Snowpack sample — Buffalo Mountain, Silverthorne, Colorado, USA (2/22/26, 2:02 PM MST)
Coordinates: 39.622, -106.113
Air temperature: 33 °F
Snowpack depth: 63 cm
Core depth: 40 cm
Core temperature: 26.6 °F
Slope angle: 11°, slope face: 116°
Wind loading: low
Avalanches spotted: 0
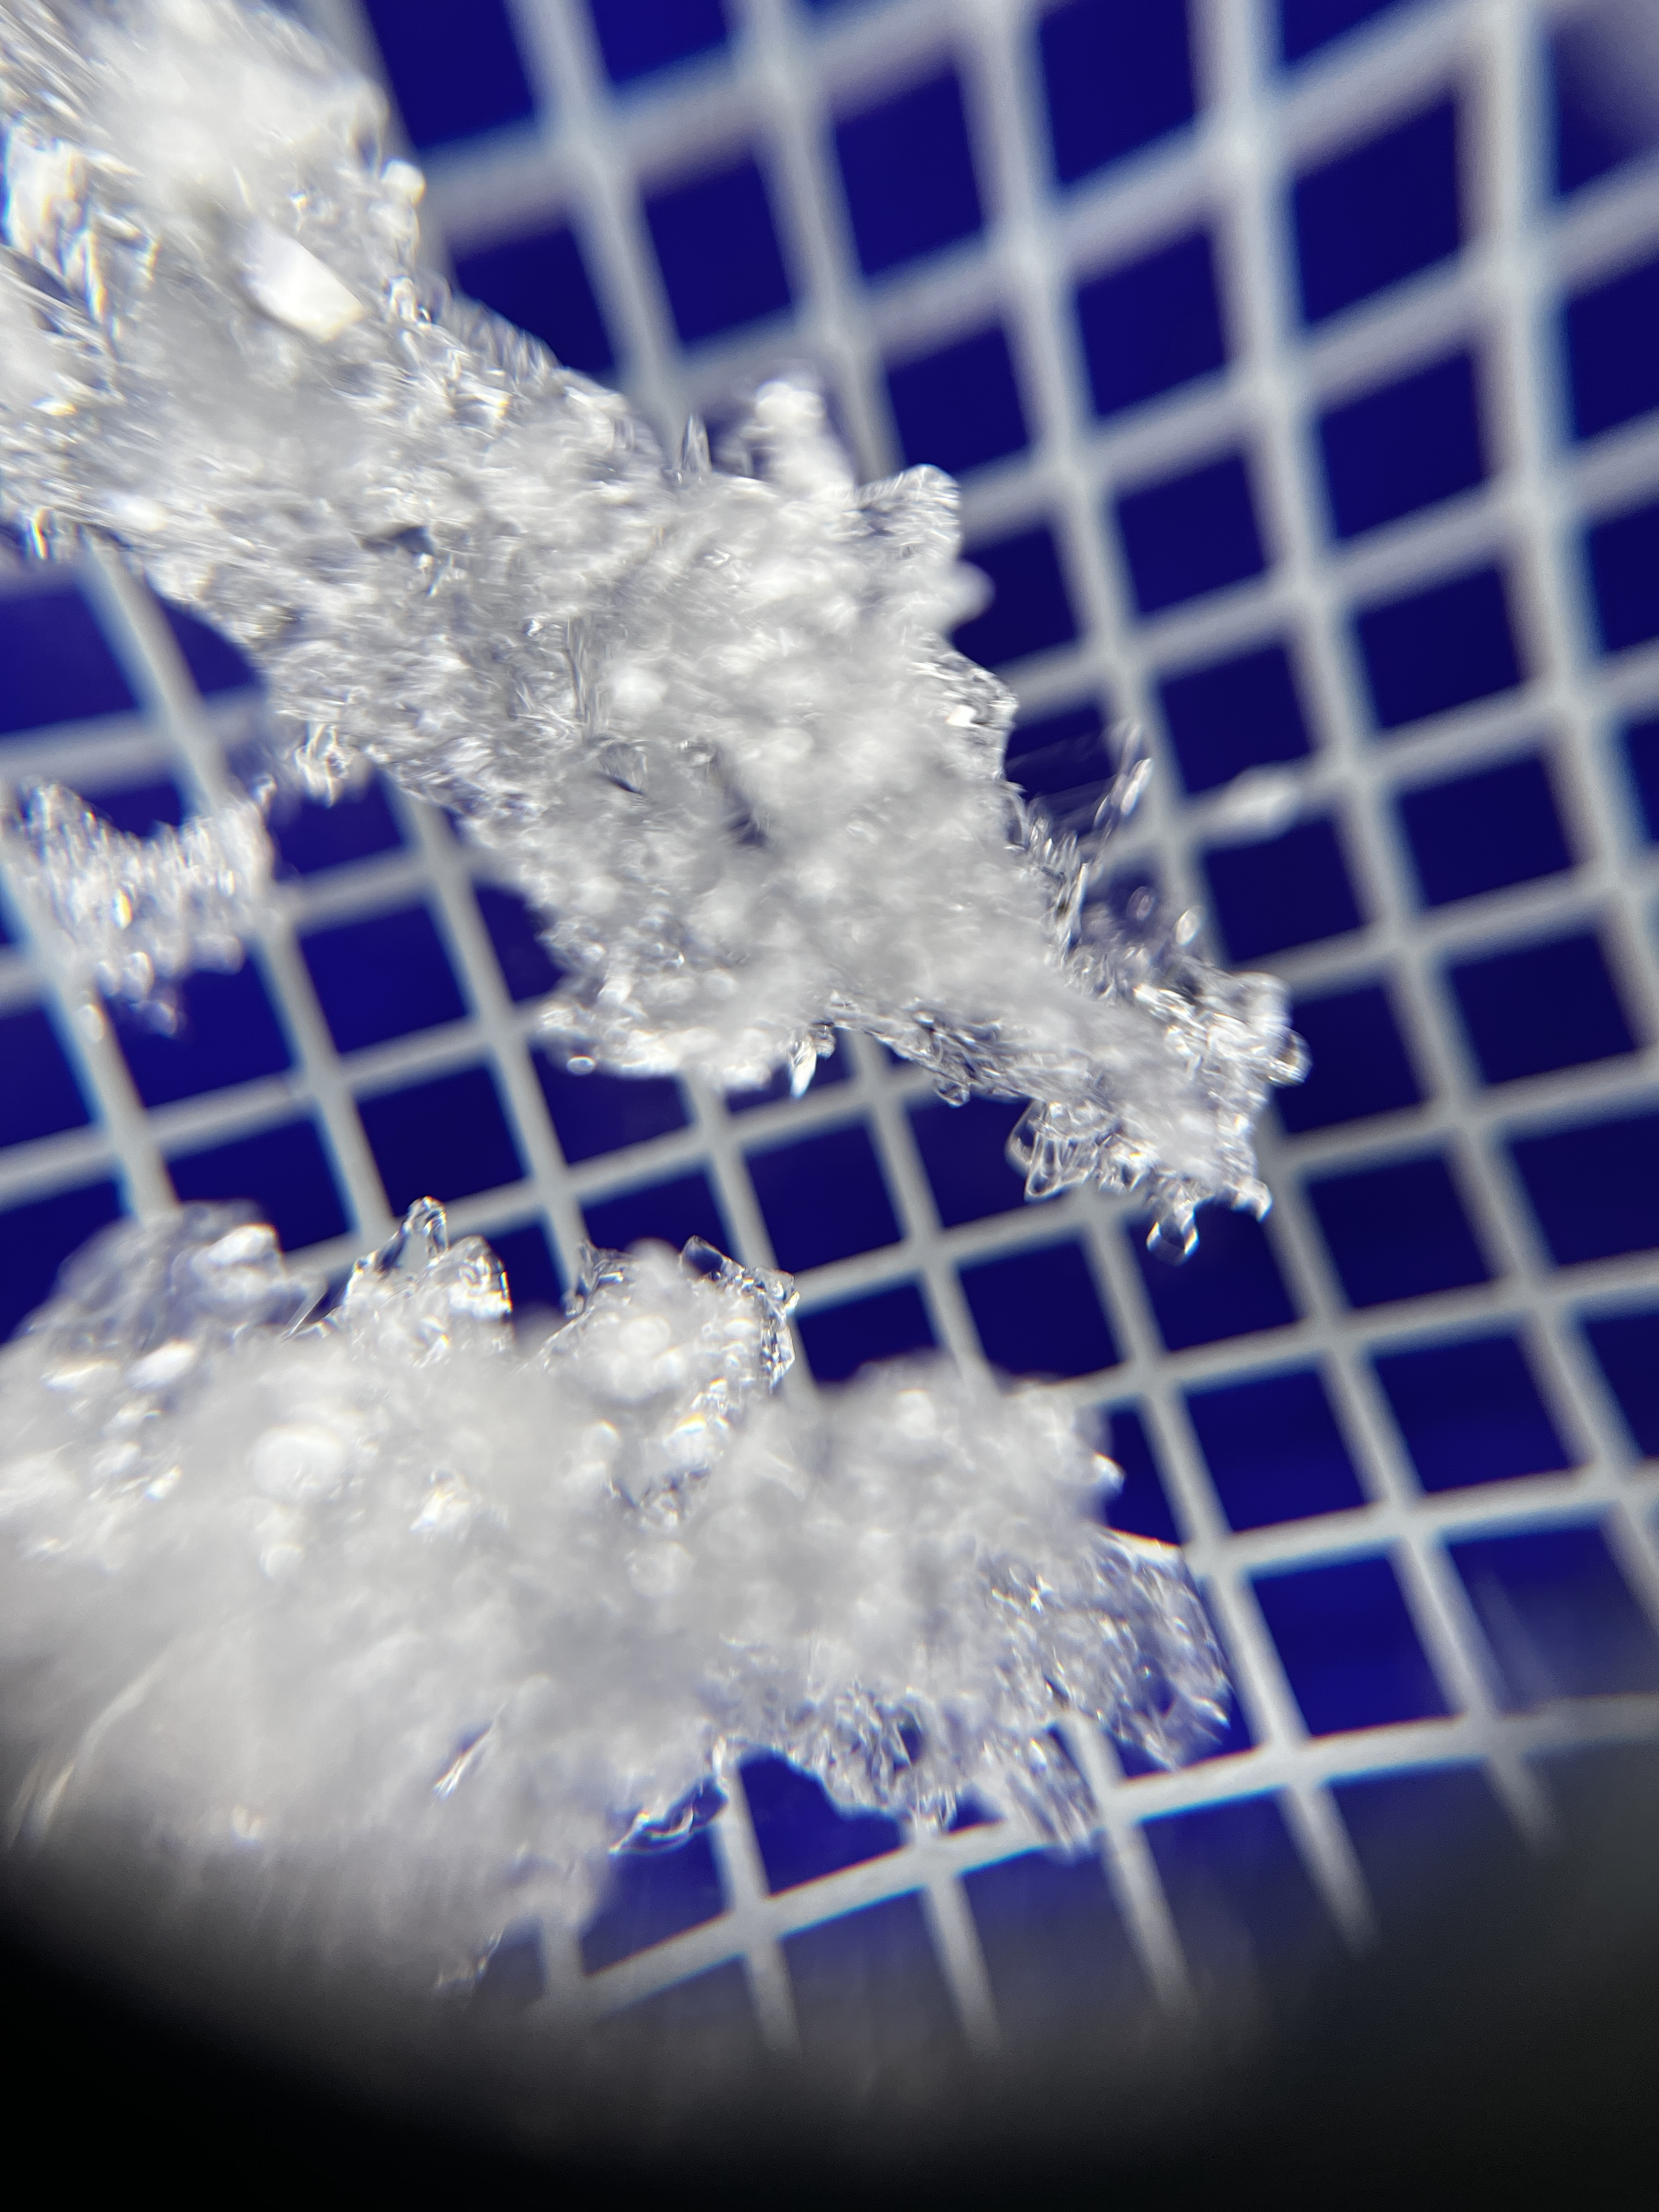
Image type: magnified_profile
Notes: In a firebreak similar to site 1, minimal wind loading with no spotted avalanches (not many faces in view though)